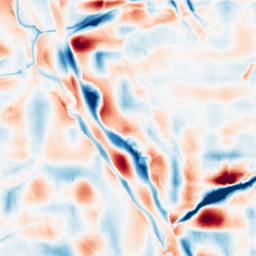
Category: wavelet
Decomposition family: wavelet_dwt
Decomposition parameters: wavelet: sym4
level: 5
Upsampling method: lanczos
Upsampling parameters: scale: 8
Upsampling scale: 8